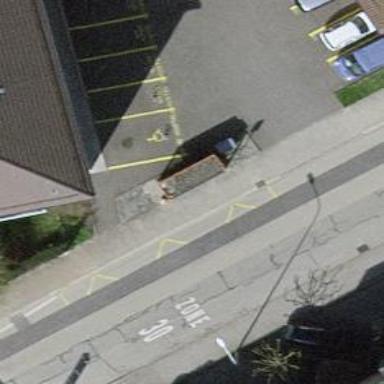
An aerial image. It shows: Bus stop with sheltered platform for public transport.